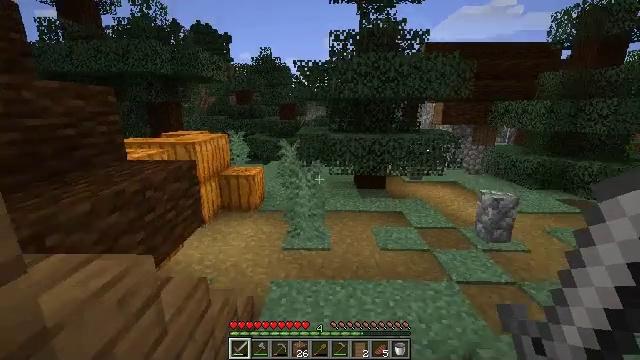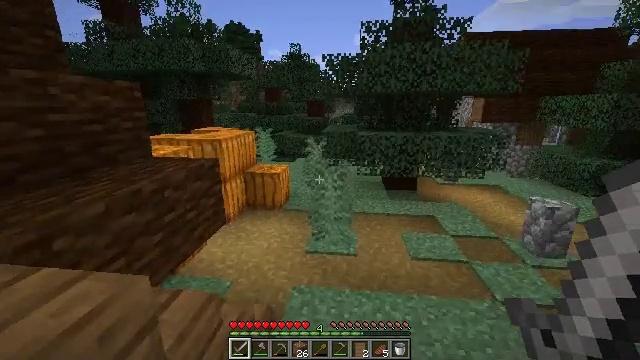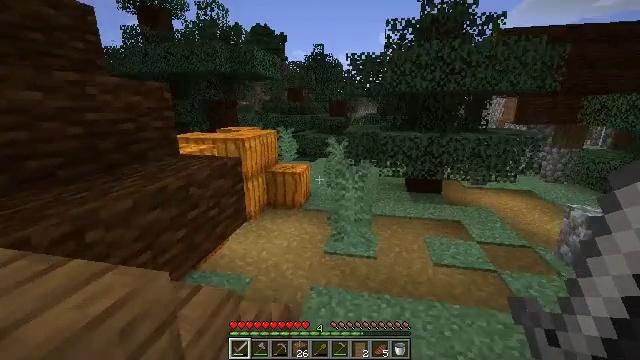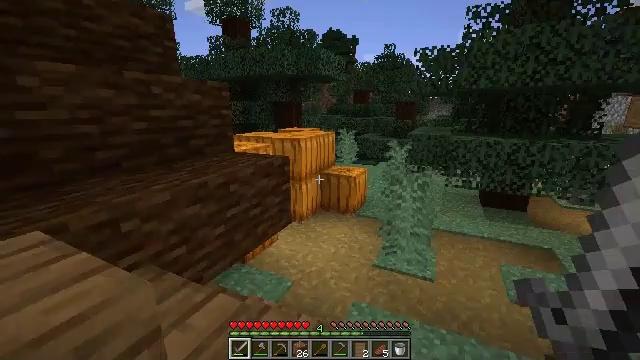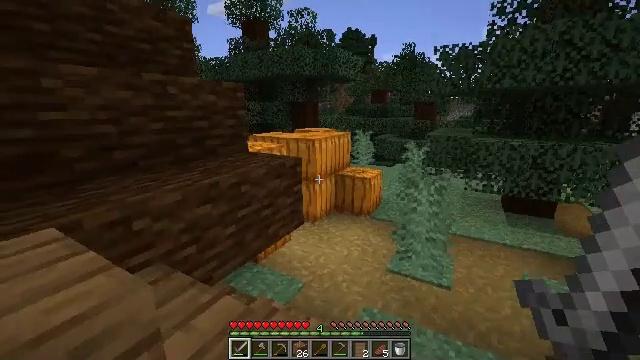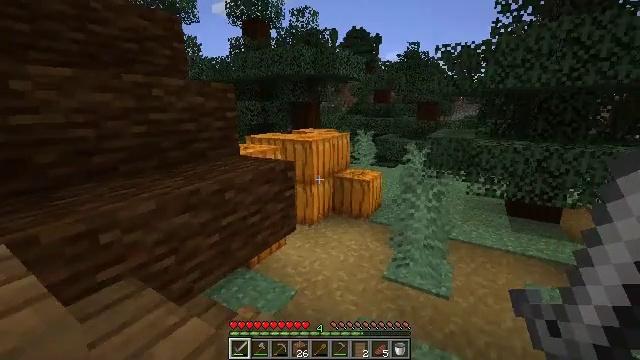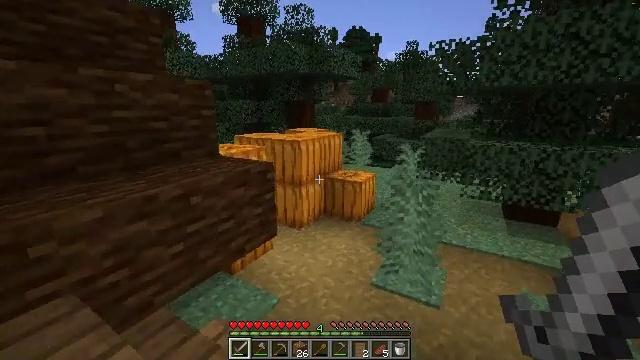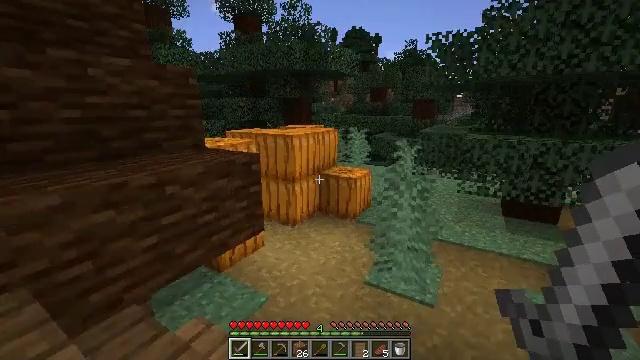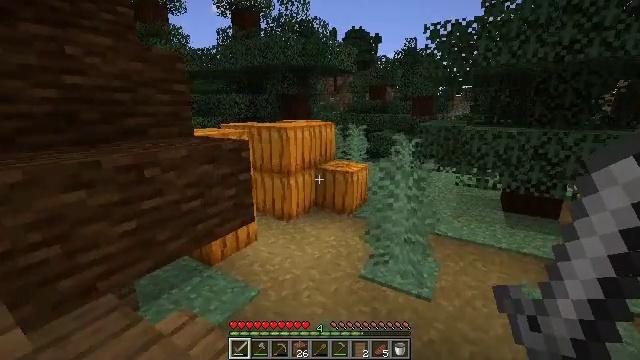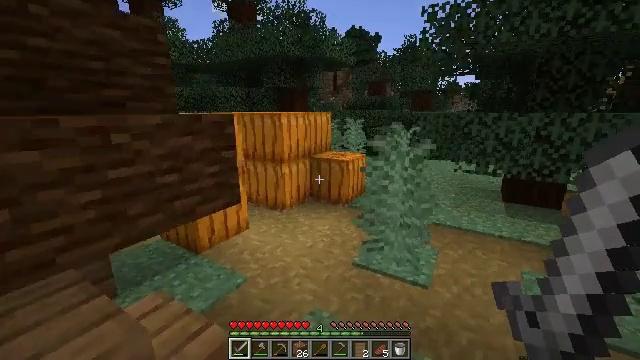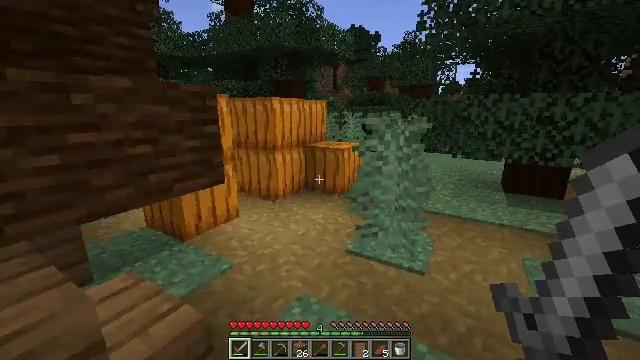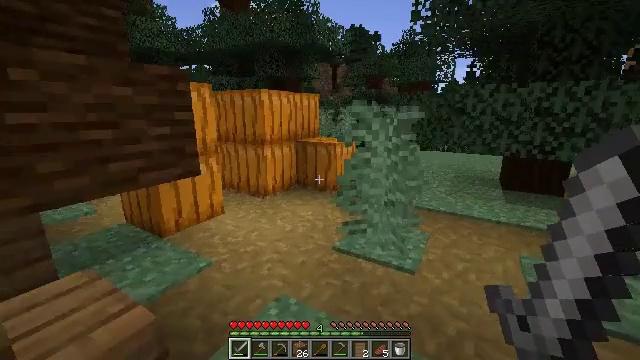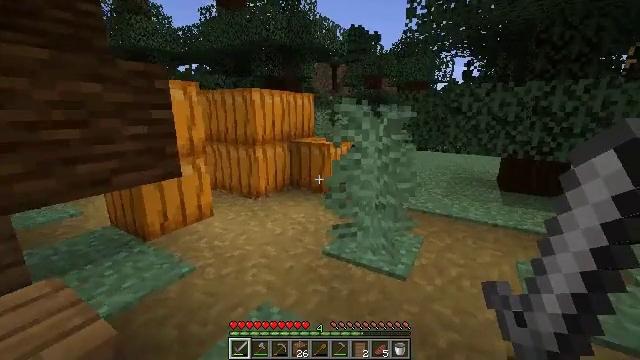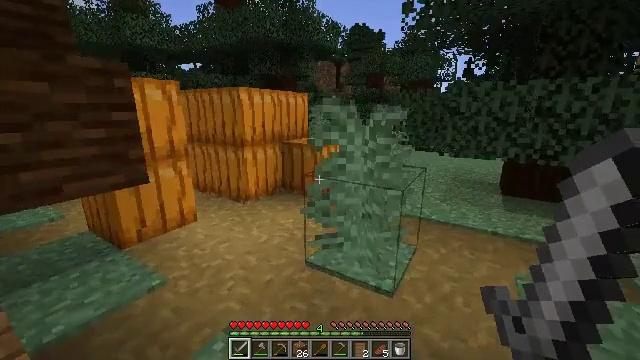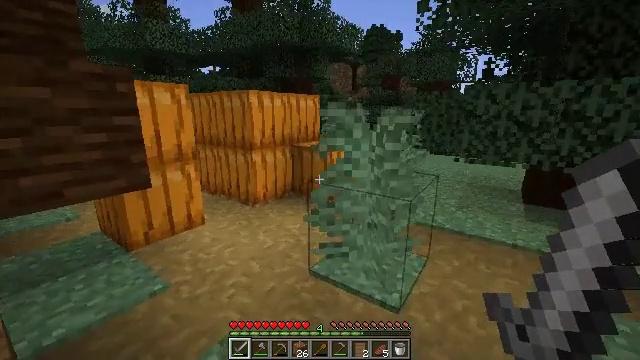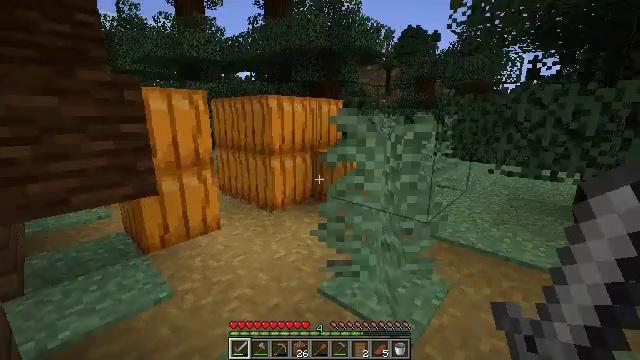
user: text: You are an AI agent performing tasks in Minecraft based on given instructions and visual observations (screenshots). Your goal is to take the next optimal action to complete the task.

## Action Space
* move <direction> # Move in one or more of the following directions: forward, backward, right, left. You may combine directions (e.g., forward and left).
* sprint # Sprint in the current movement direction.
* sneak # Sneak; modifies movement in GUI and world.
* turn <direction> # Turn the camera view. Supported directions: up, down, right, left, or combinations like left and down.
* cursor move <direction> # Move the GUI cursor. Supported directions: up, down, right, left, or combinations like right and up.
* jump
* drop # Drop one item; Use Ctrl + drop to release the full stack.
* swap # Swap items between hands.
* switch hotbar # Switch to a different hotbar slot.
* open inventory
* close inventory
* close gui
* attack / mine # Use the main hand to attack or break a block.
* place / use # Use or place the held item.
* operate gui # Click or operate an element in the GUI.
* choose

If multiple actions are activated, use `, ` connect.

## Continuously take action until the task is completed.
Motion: motion action
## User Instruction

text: Harvest the spruce door from its frame.
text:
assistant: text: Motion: move forward, turn left
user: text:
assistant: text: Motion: move forward and move right, turn left
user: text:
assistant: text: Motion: move forward and move right, turn left
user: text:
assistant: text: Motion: move forward and move right, turn left
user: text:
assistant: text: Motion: move forward and move right
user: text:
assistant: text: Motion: move forward and move right
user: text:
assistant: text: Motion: move forward and move right
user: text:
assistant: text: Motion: move forward and move right
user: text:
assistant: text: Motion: move forward and move right
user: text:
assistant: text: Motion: move forward and move right
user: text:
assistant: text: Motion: move forward and move right
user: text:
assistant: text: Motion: move forward and move right
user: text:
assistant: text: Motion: move forward and move right
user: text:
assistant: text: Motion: move forward and move right, turn left
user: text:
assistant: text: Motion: move forward and move right, turn left
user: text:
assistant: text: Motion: move forward and move right, turn left and up
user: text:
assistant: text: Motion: move forward and move right, turn left
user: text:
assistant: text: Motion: move forward and move right, turn left
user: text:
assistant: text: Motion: move forward and move right, turn left
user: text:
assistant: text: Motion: move forward and move right, turn left
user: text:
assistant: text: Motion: move forward and move right, turn up
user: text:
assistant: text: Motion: move forward, turn left and up
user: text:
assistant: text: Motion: move forward, turn left
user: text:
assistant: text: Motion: move forward, turn left
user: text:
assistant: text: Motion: move forward, turn left
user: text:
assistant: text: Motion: move forward
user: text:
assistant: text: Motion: move forward
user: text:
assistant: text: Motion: move forward
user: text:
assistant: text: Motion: move forward
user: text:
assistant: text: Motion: move forward